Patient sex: M
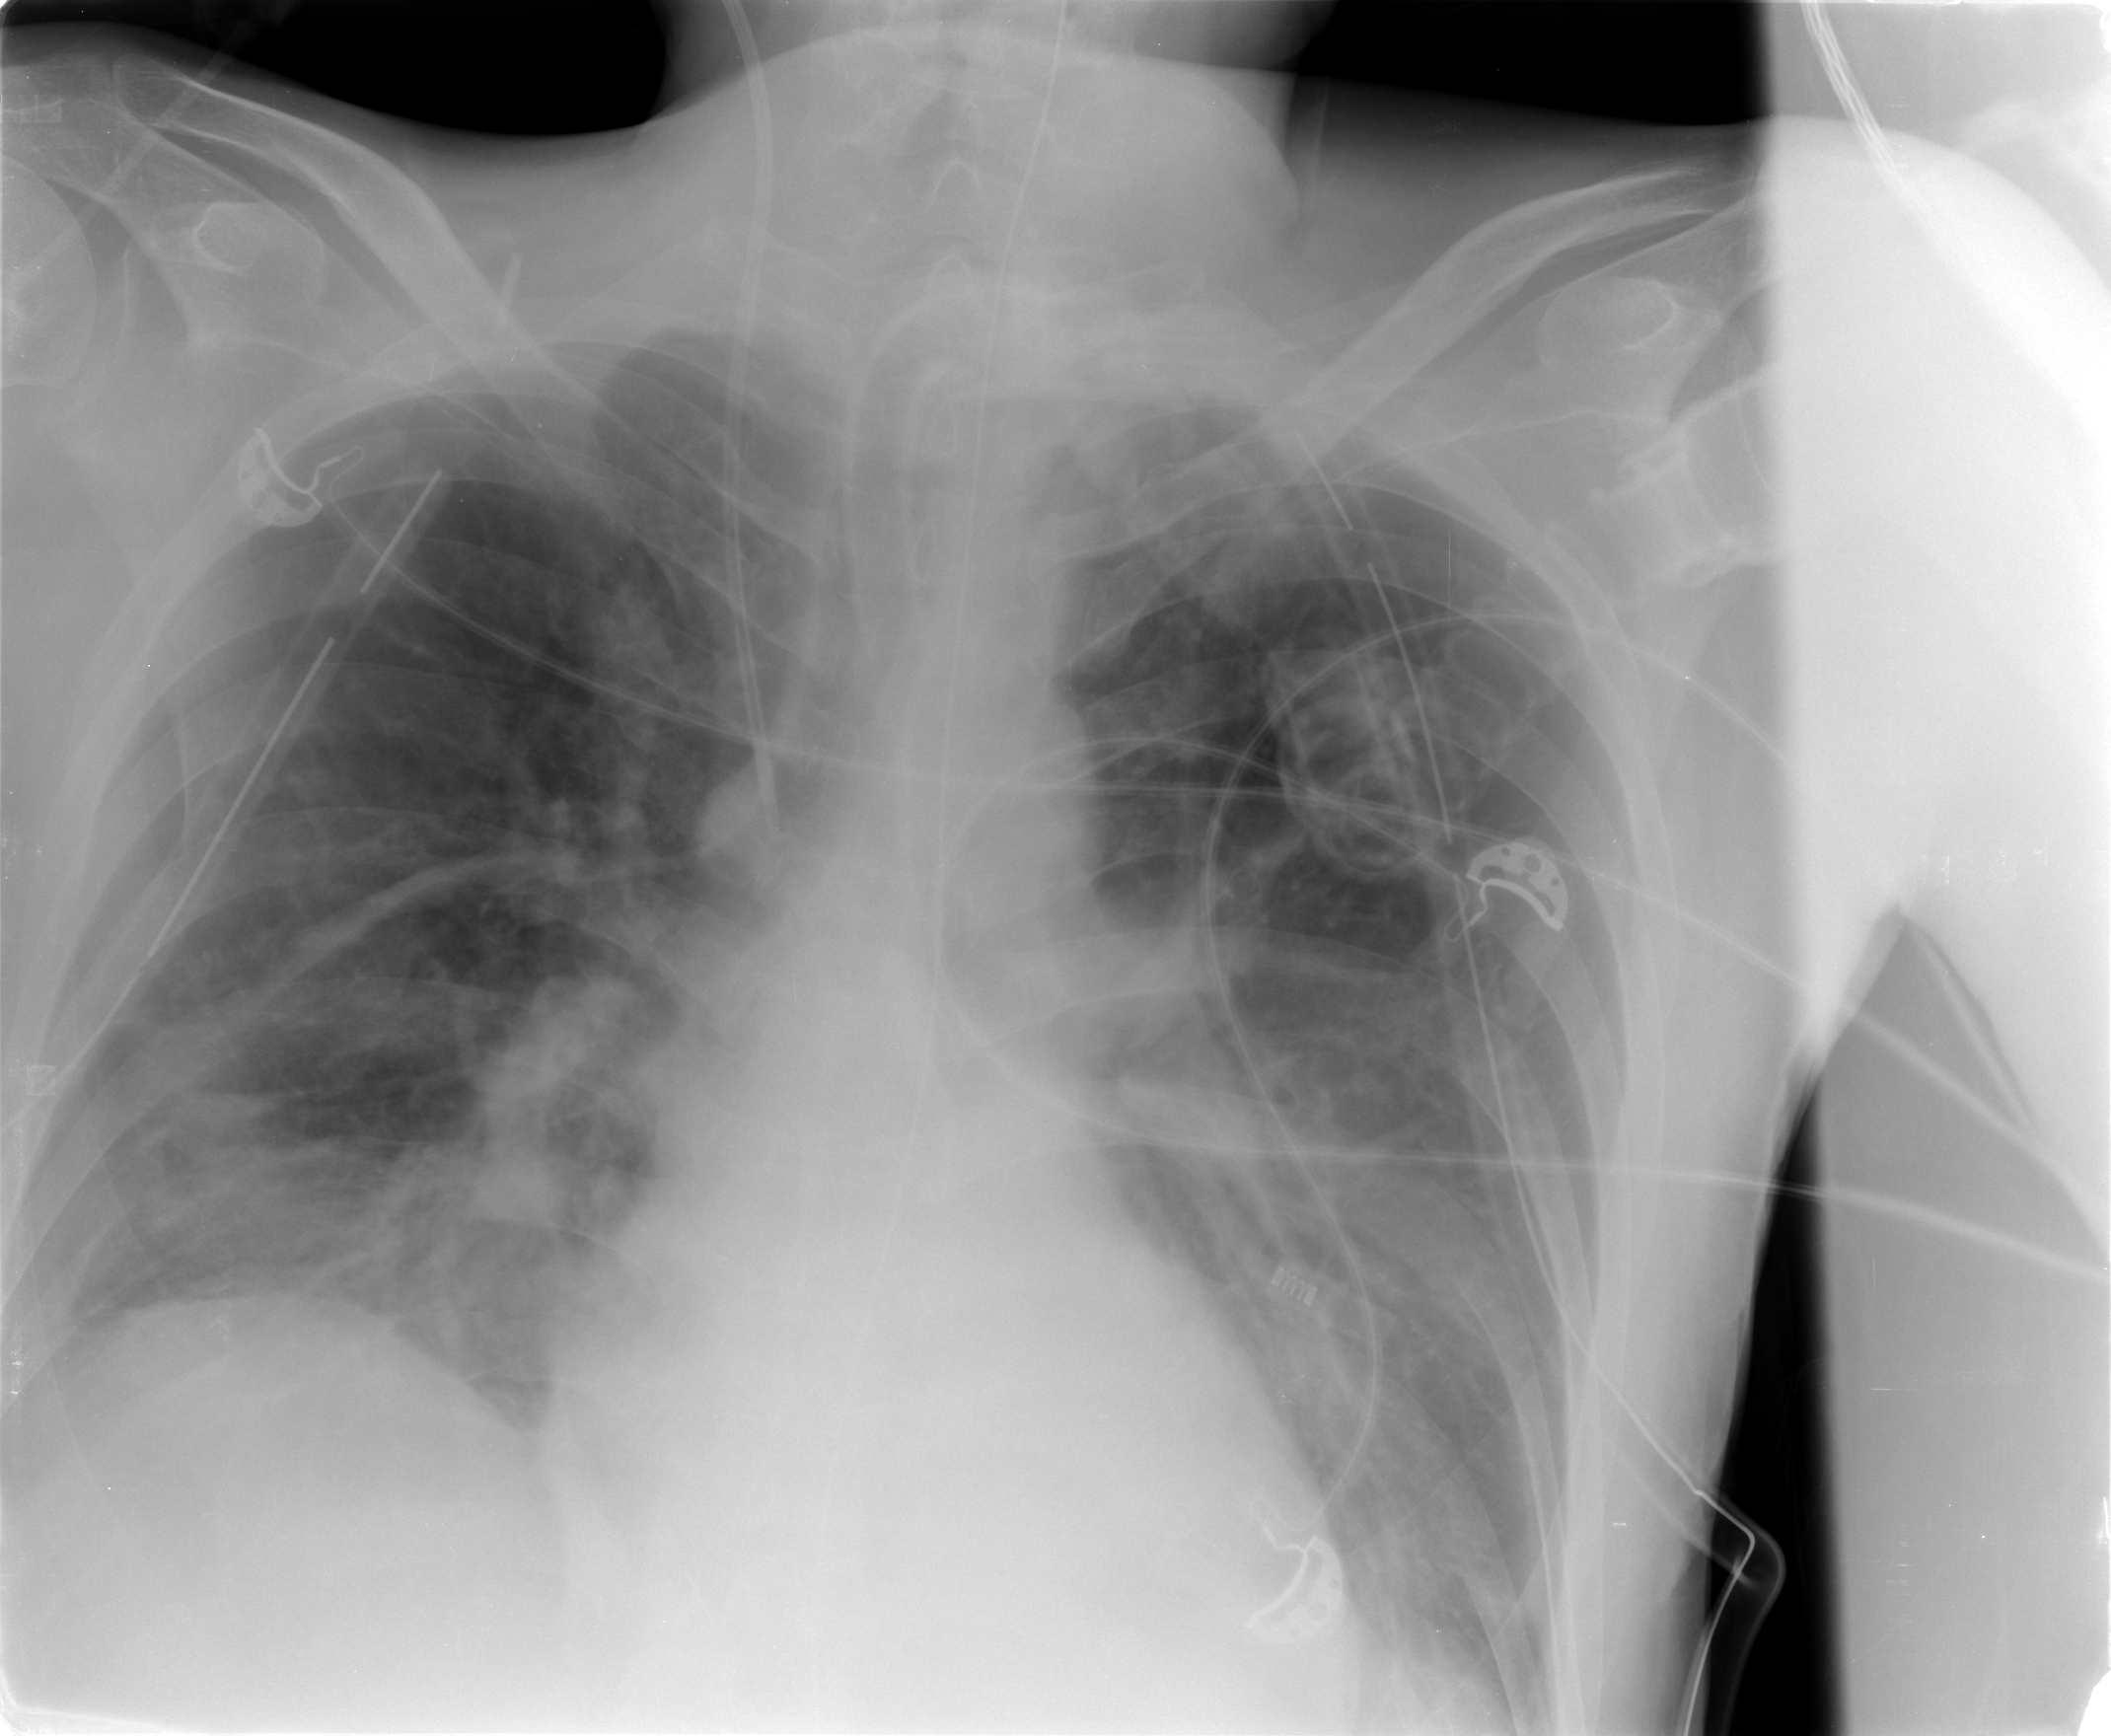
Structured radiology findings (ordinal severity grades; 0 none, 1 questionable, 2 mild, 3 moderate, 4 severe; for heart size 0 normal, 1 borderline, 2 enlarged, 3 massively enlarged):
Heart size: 0
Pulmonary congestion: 2
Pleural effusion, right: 1
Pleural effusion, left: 1
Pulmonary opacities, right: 2
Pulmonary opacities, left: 2
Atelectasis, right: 2
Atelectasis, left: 2